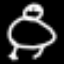
Label: frog